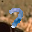
Label: 7